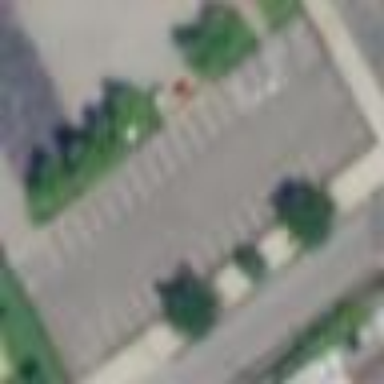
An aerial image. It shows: Parking area.